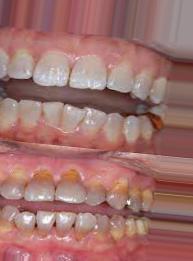
Condition: Tooth Discoloration